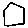
Label: hexagon